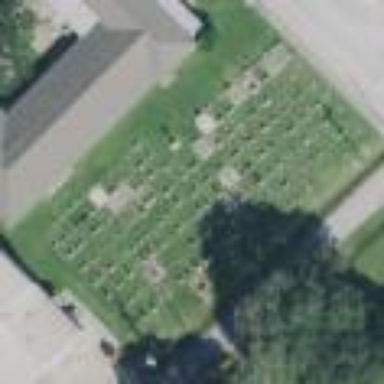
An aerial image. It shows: Cemetery.